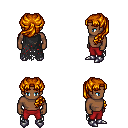
a pixel art fantasy rpg character, male body template, human, dark skin, black tattered cape, red pants, dark blonde princess hairstyle, metal boots, four views (front, back, left, right), 2x2 character sprite sheet, small pixel art, hard edges, no anti-aliasing